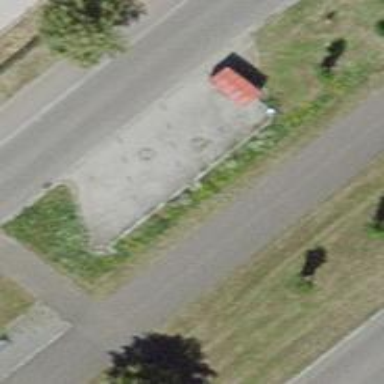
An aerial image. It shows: Parking area with parking spaces.